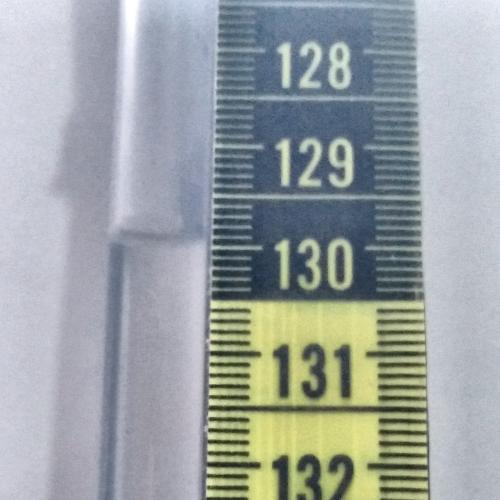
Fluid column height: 129.9 cm